Question: I have been using "(LocalDB)\MSSQLLocalDB" as my database, and because I don't know SQL commands, I used "Linq to SQL Classes" to connect to the database and tables.
Now its the problem, I'm just using "Linq to SQL" to connect to the database and the "(LocalDB)\MSSQLLocalDB" authentication is set to "Windows Authentication", and because of that, I cannot run the application on another PC. it will give me this error:
> Cannot open database "C:\USERS\******.MDF" requested by the login. The login failed.
Login failed for user 'blah\blah'
I tried to change the authentication mode to the "SQL Server Authentication" but it won't accept any username password and will show this error:
> The attempt to attach to the database failed with the following information: login failed for user 'blah'.
What should I do to run my application on other PCs without worrying about the authentication, Can I just remove the authentication completely?

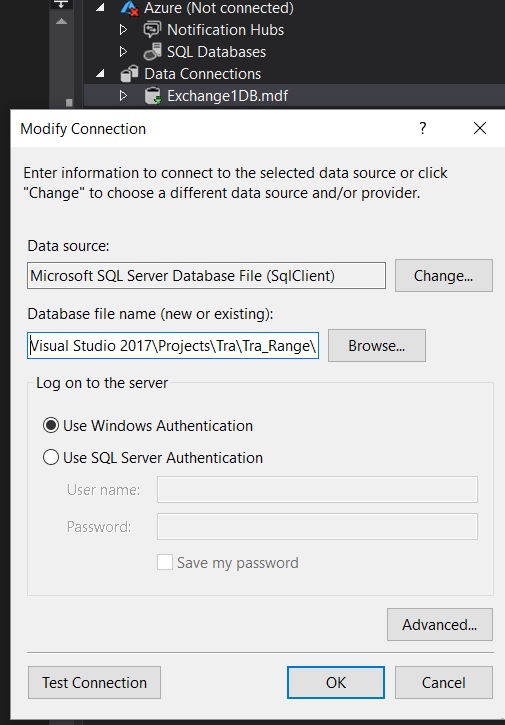
Answer: you just have to ensure that the windows accounts on both machines are members of the same group, and that group has the appropriate permissions. For example, if both accounts are Local Administrators, then you can use that group